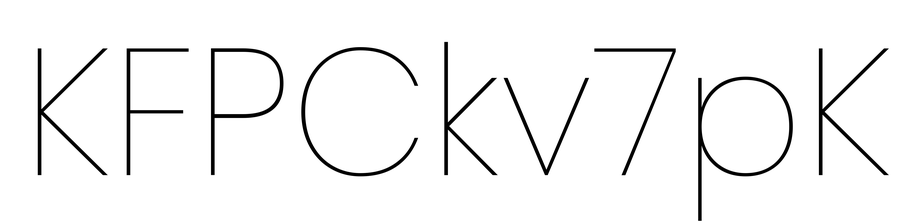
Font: Poppins-Thin